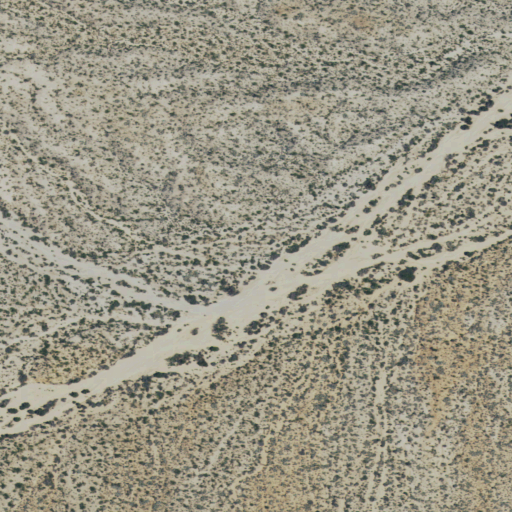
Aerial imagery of plain(s) in California named Harper Flat containing shrub, open development, barren land, and low intensity development